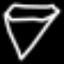
Label: diamond